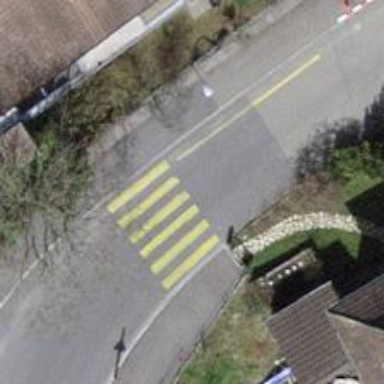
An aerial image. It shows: Residential road with asphalt surface. There is opposite cycleway.